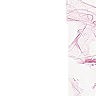
Metastatic tissue present: no